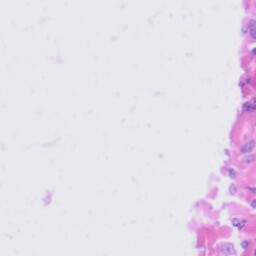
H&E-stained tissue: Tonsil